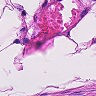
Metastatic tissue present: no